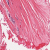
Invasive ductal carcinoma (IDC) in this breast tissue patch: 0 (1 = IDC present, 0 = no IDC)